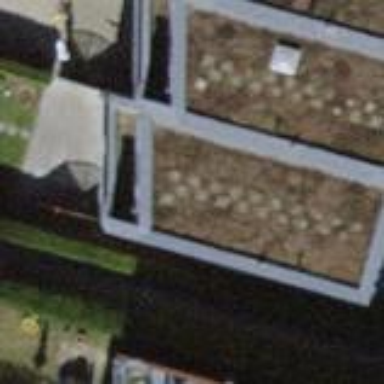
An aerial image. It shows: Flat roof terrace building.